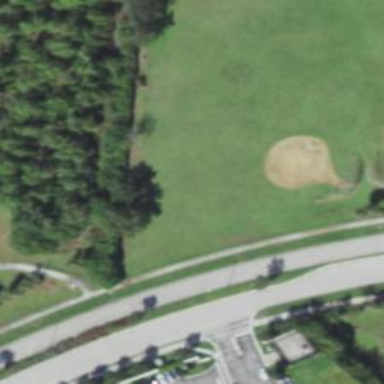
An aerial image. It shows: Baseball pitch for leisure and sports activities.